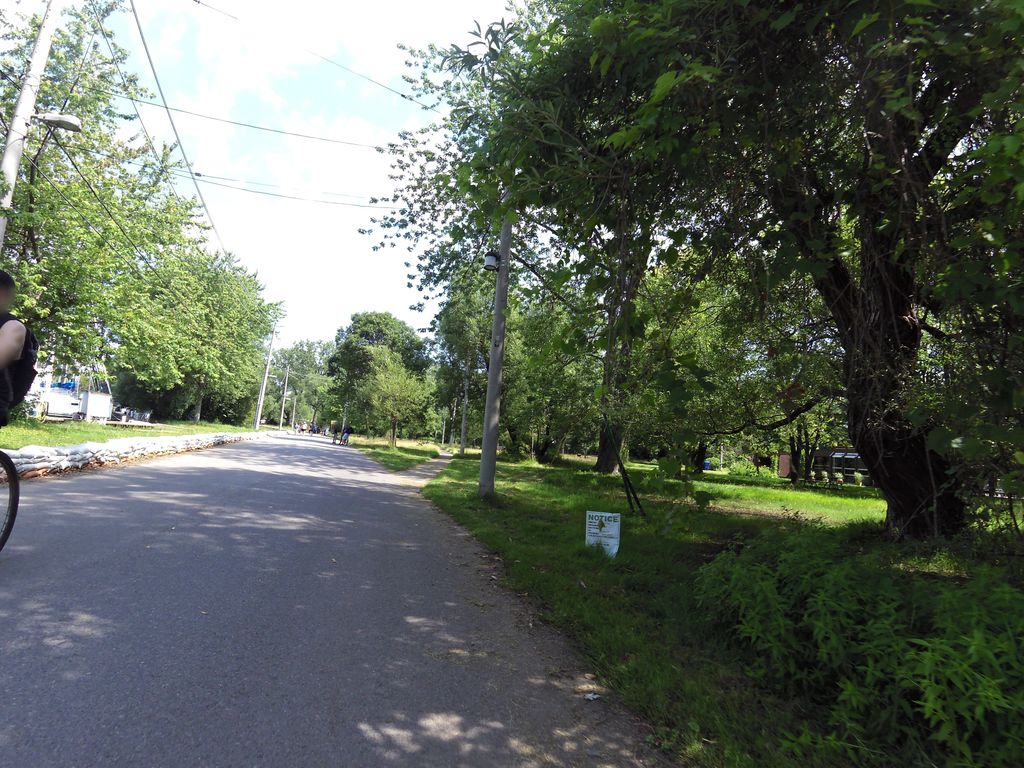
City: toronto